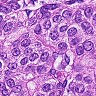
Metastatic tissue present: yes